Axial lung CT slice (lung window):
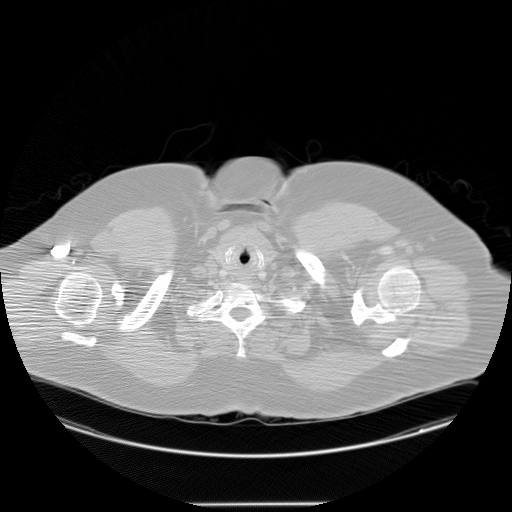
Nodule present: no